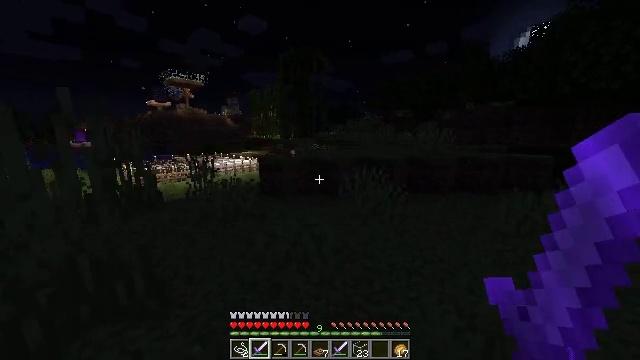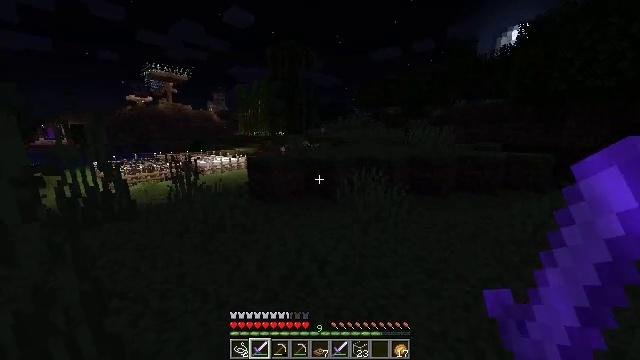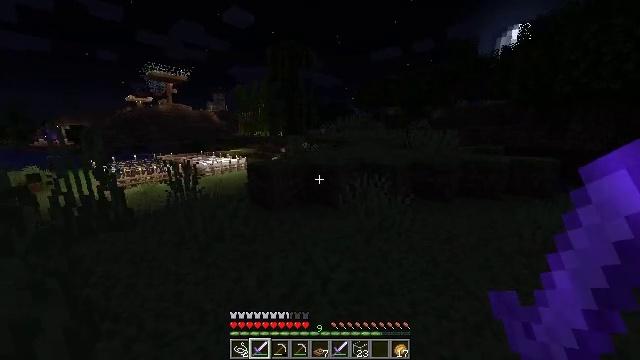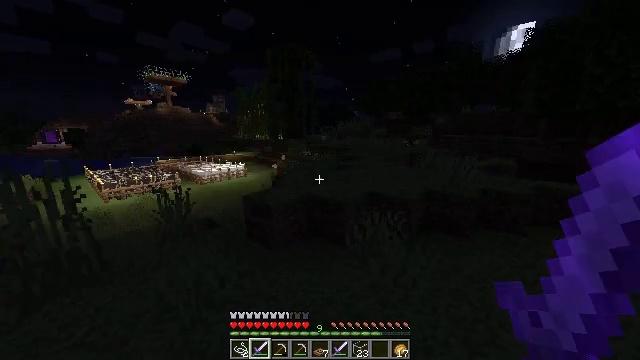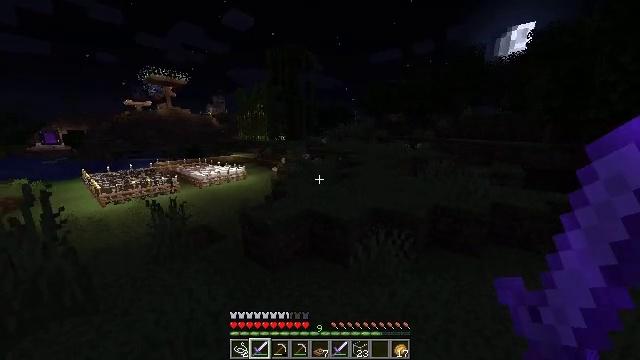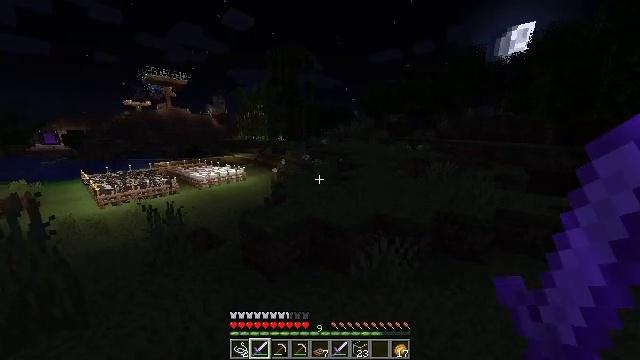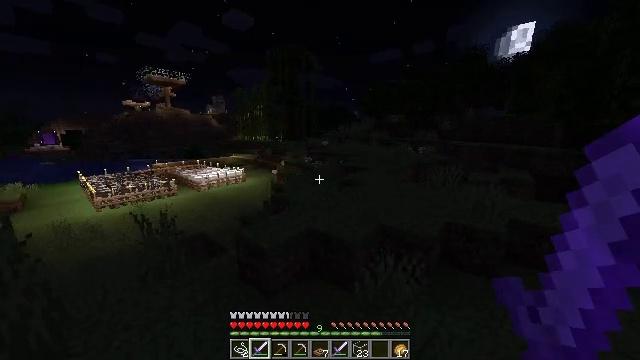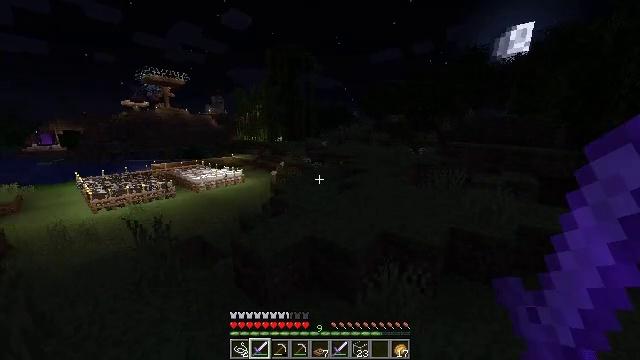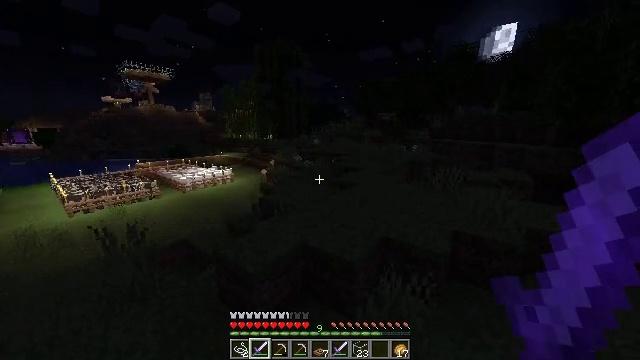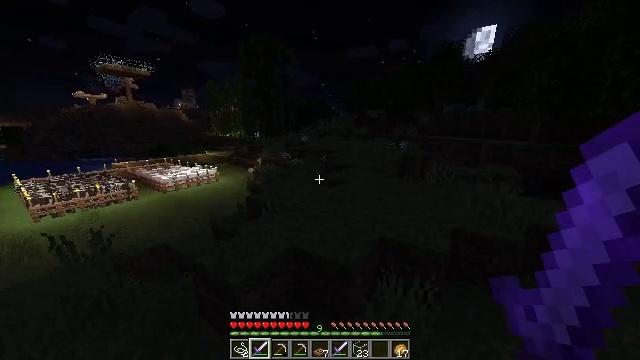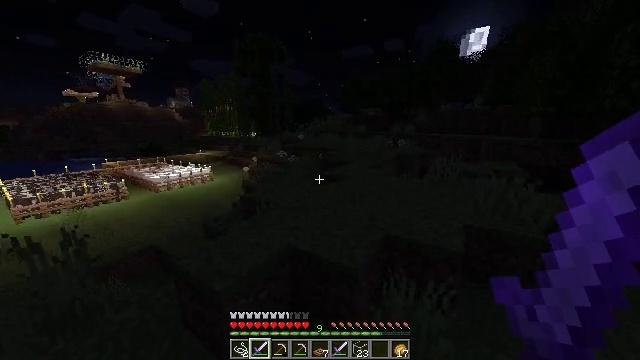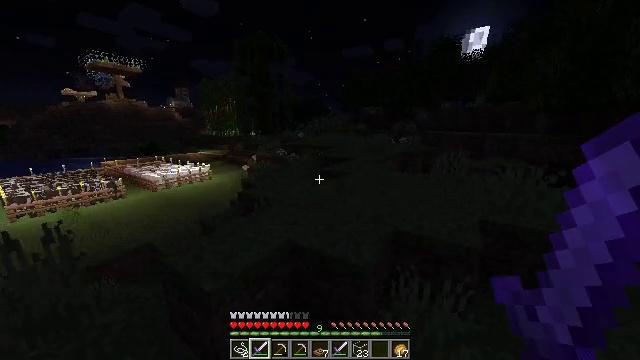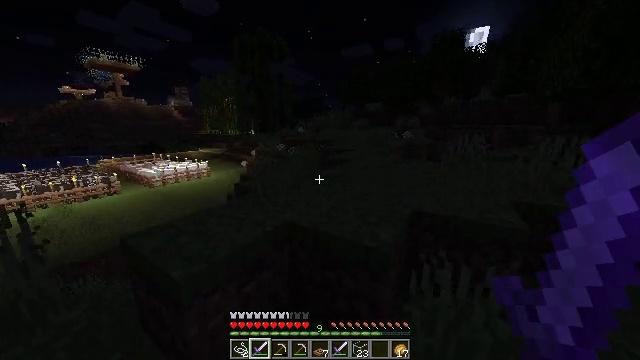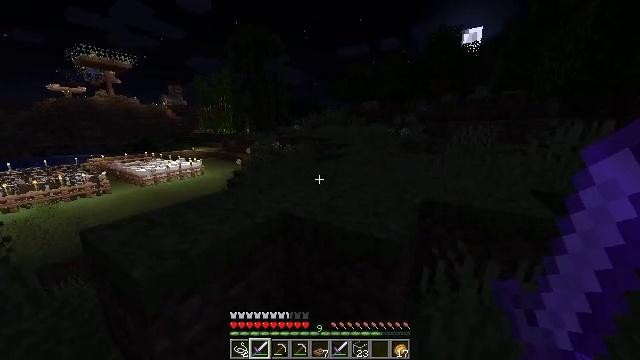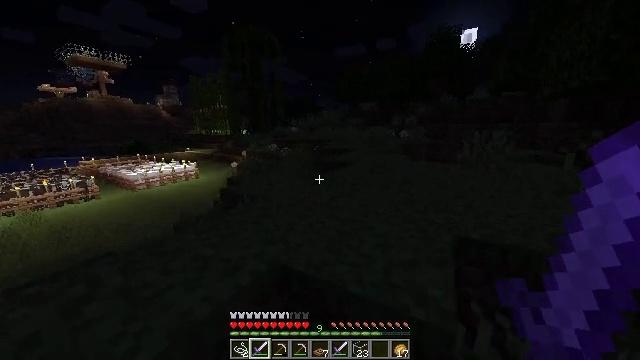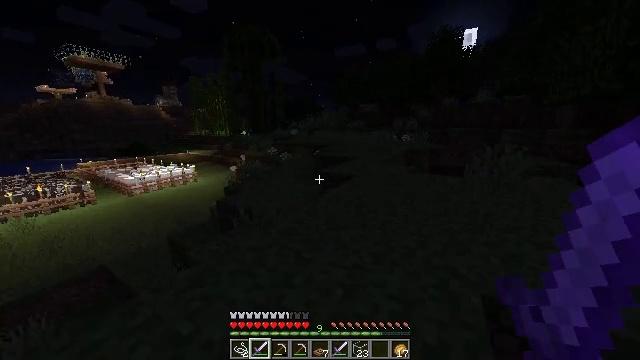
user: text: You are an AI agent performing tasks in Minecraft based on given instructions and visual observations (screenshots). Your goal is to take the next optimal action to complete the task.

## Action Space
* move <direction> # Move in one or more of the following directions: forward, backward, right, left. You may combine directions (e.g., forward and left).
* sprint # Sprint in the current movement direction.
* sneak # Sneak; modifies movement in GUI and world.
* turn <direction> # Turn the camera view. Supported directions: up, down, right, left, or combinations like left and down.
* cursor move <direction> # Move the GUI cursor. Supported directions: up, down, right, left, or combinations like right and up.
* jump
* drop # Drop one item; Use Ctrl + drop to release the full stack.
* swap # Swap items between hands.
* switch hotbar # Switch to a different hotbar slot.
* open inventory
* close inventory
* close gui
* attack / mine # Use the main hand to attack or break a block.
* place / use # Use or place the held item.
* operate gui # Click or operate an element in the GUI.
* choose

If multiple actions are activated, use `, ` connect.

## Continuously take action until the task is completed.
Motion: motion action
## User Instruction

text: Combat the zombie.
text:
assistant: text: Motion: move forward, turn right, jump
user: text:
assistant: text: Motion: move forward, sprint, jump
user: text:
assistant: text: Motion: move forward, sprint, jump
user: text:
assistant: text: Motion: move forward, sprint, jump
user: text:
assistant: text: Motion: move forward, sprint, jump
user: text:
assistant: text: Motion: move forward, sprint, jump
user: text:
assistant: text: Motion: move forward, jump
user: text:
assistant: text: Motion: move forward, turn right, jump
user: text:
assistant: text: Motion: move forward, turn right, jump
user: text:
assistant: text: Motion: move forward, turn right, jump
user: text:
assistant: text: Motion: move forward, jump
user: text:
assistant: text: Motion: move forward, jump
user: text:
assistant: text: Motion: move forward, sprint, turn right, jump
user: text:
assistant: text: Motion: move forward, sprint, jump
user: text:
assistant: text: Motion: move forward, sprint, jump
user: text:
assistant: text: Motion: move forward, sprint, jump
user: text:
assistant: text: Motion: move forward, jump
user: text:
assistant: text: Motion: move forward, jump
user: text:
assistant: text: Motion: move forward, jump
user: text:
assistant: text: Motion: move forward, turn right, jump
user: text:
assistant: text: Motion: move forward, turn right, jump
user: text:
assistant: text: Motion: move forward, turn right, jump
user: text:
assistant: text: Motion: move forward, sprint, jump
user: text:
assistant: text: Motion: move forward, sprint, jump
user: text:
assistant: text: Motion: move forward, sprint, jump
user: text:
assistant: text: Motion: move forward, sprint, jump
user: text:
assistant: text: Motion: move forward, jump
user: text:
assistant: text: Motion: move forward, turn left, jump
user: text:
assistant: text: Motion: move forward, jump
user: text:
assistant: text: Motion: move forward, turn left, jump